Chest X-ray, PA view. Patient: 61 years old, sex F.
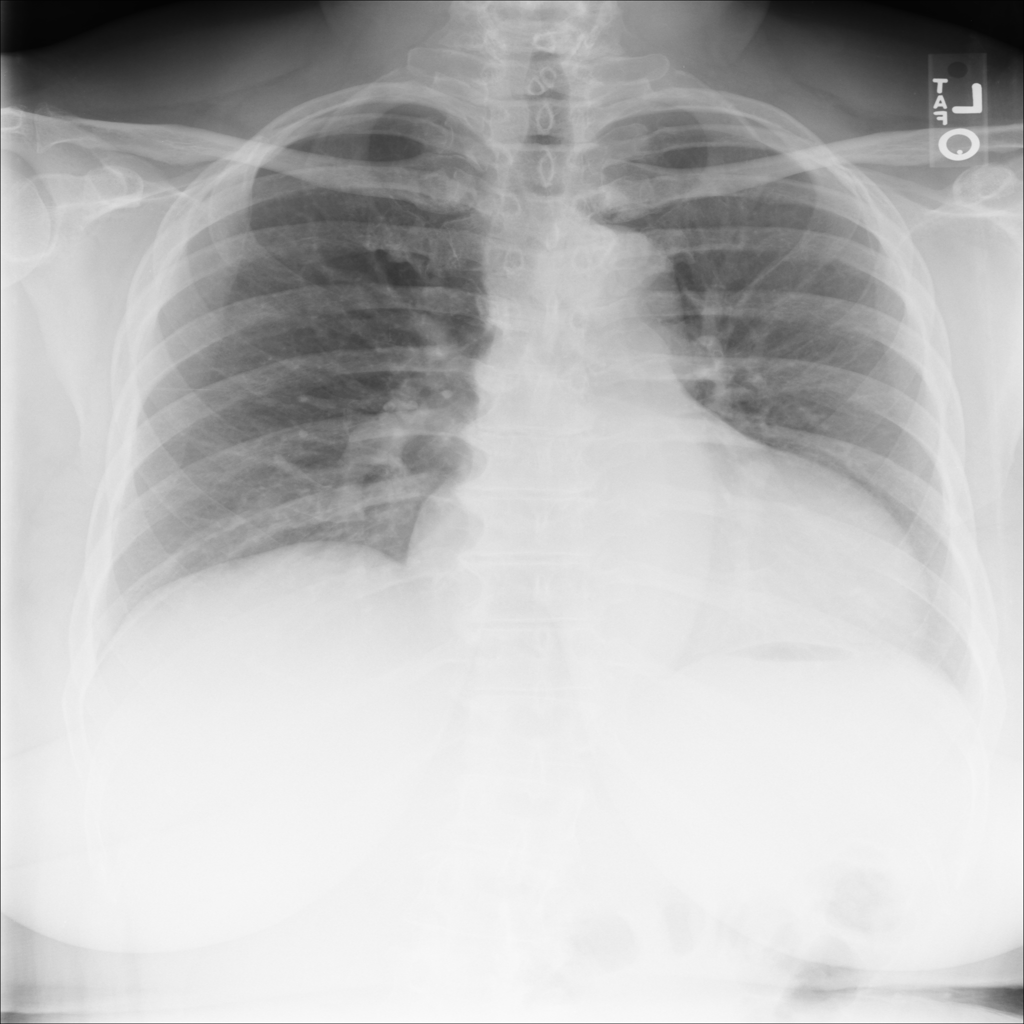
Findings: Cardiomegaly